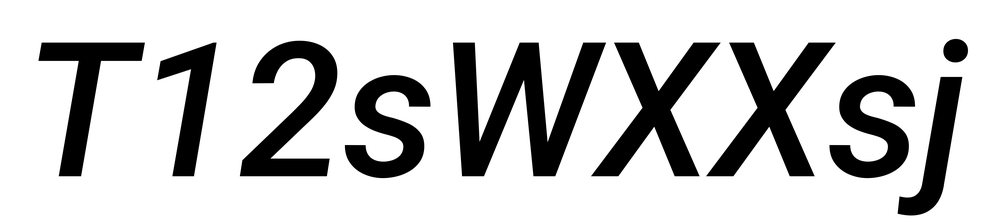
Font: Roboto-Italic_Medium_Italic